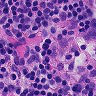
Metastatic tissue present: no